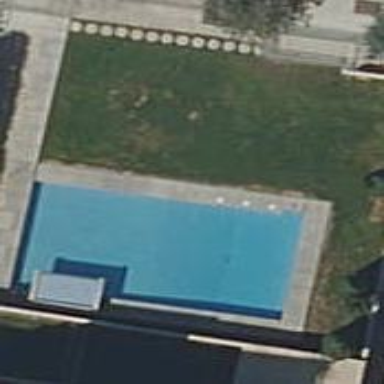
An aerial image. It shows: Swimming pool located in leisure land.